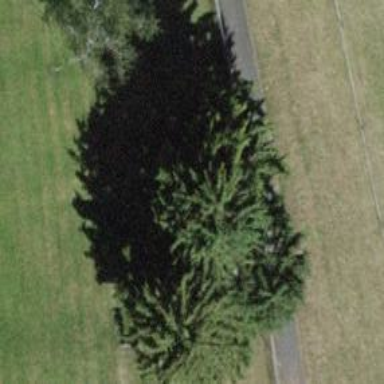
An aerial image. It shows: Deciduous tree with broadleaved leaves.